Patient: sex M, age 72
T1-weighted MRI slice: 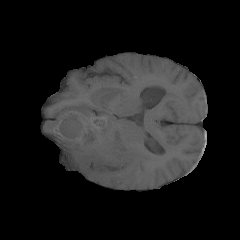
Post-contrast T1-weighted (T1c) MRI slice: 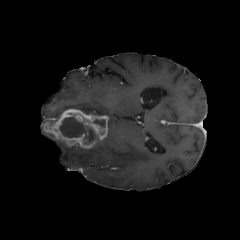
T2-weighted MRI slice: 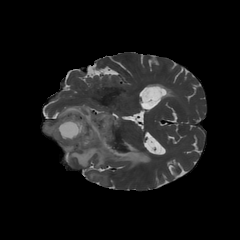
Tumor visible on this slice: yes
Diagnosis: Glioblastoma, IDH-wildtype
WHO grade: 4